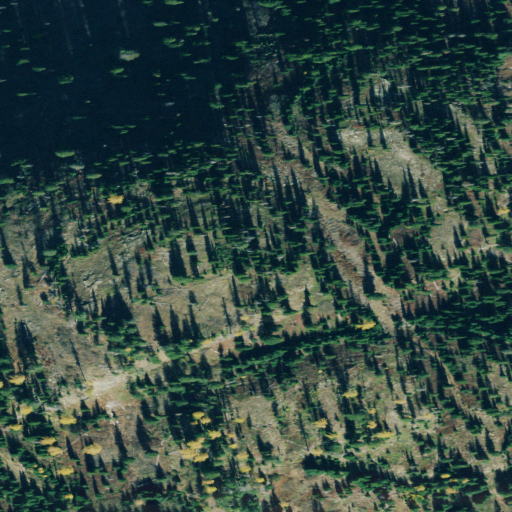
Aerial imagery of mountain in Montana named Mount Vernon containing only evergreen forest